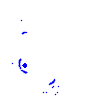
Particle: kaon